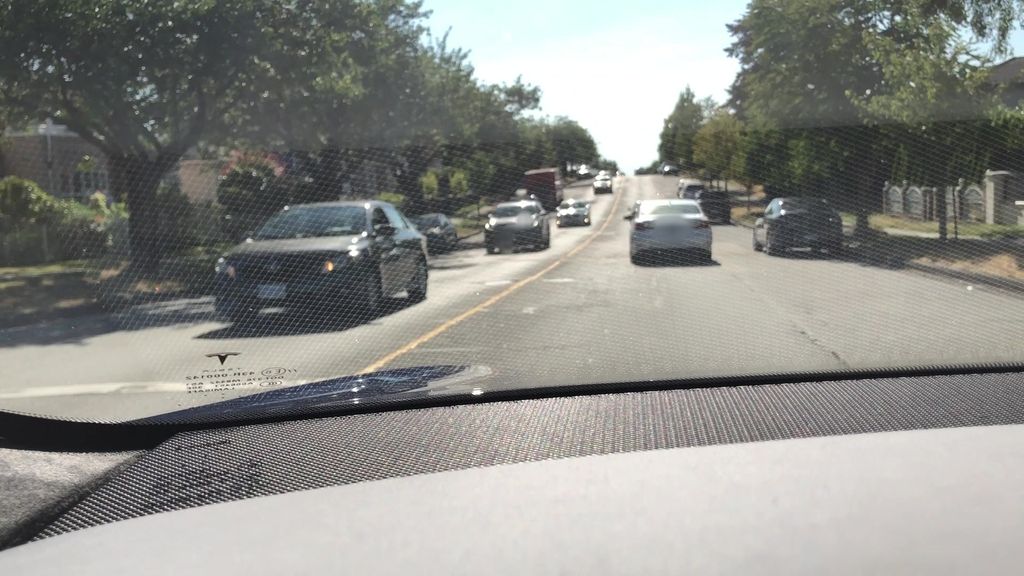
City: vancouver